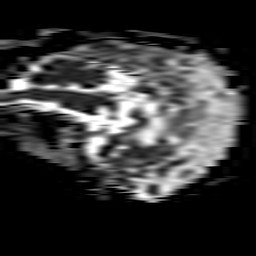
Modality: ADC
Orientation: sagittal
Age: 56
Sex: female
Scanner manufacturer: philips
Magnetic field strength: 3 T
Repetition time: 3.334 s
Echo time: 0.076 s